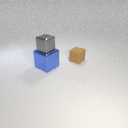
large blue metal cube in front of small brown rubber cube